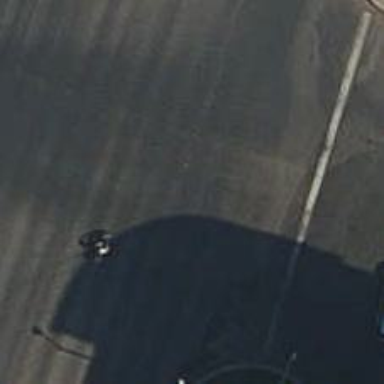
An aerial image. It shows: Road with traffic signals.